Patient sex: F
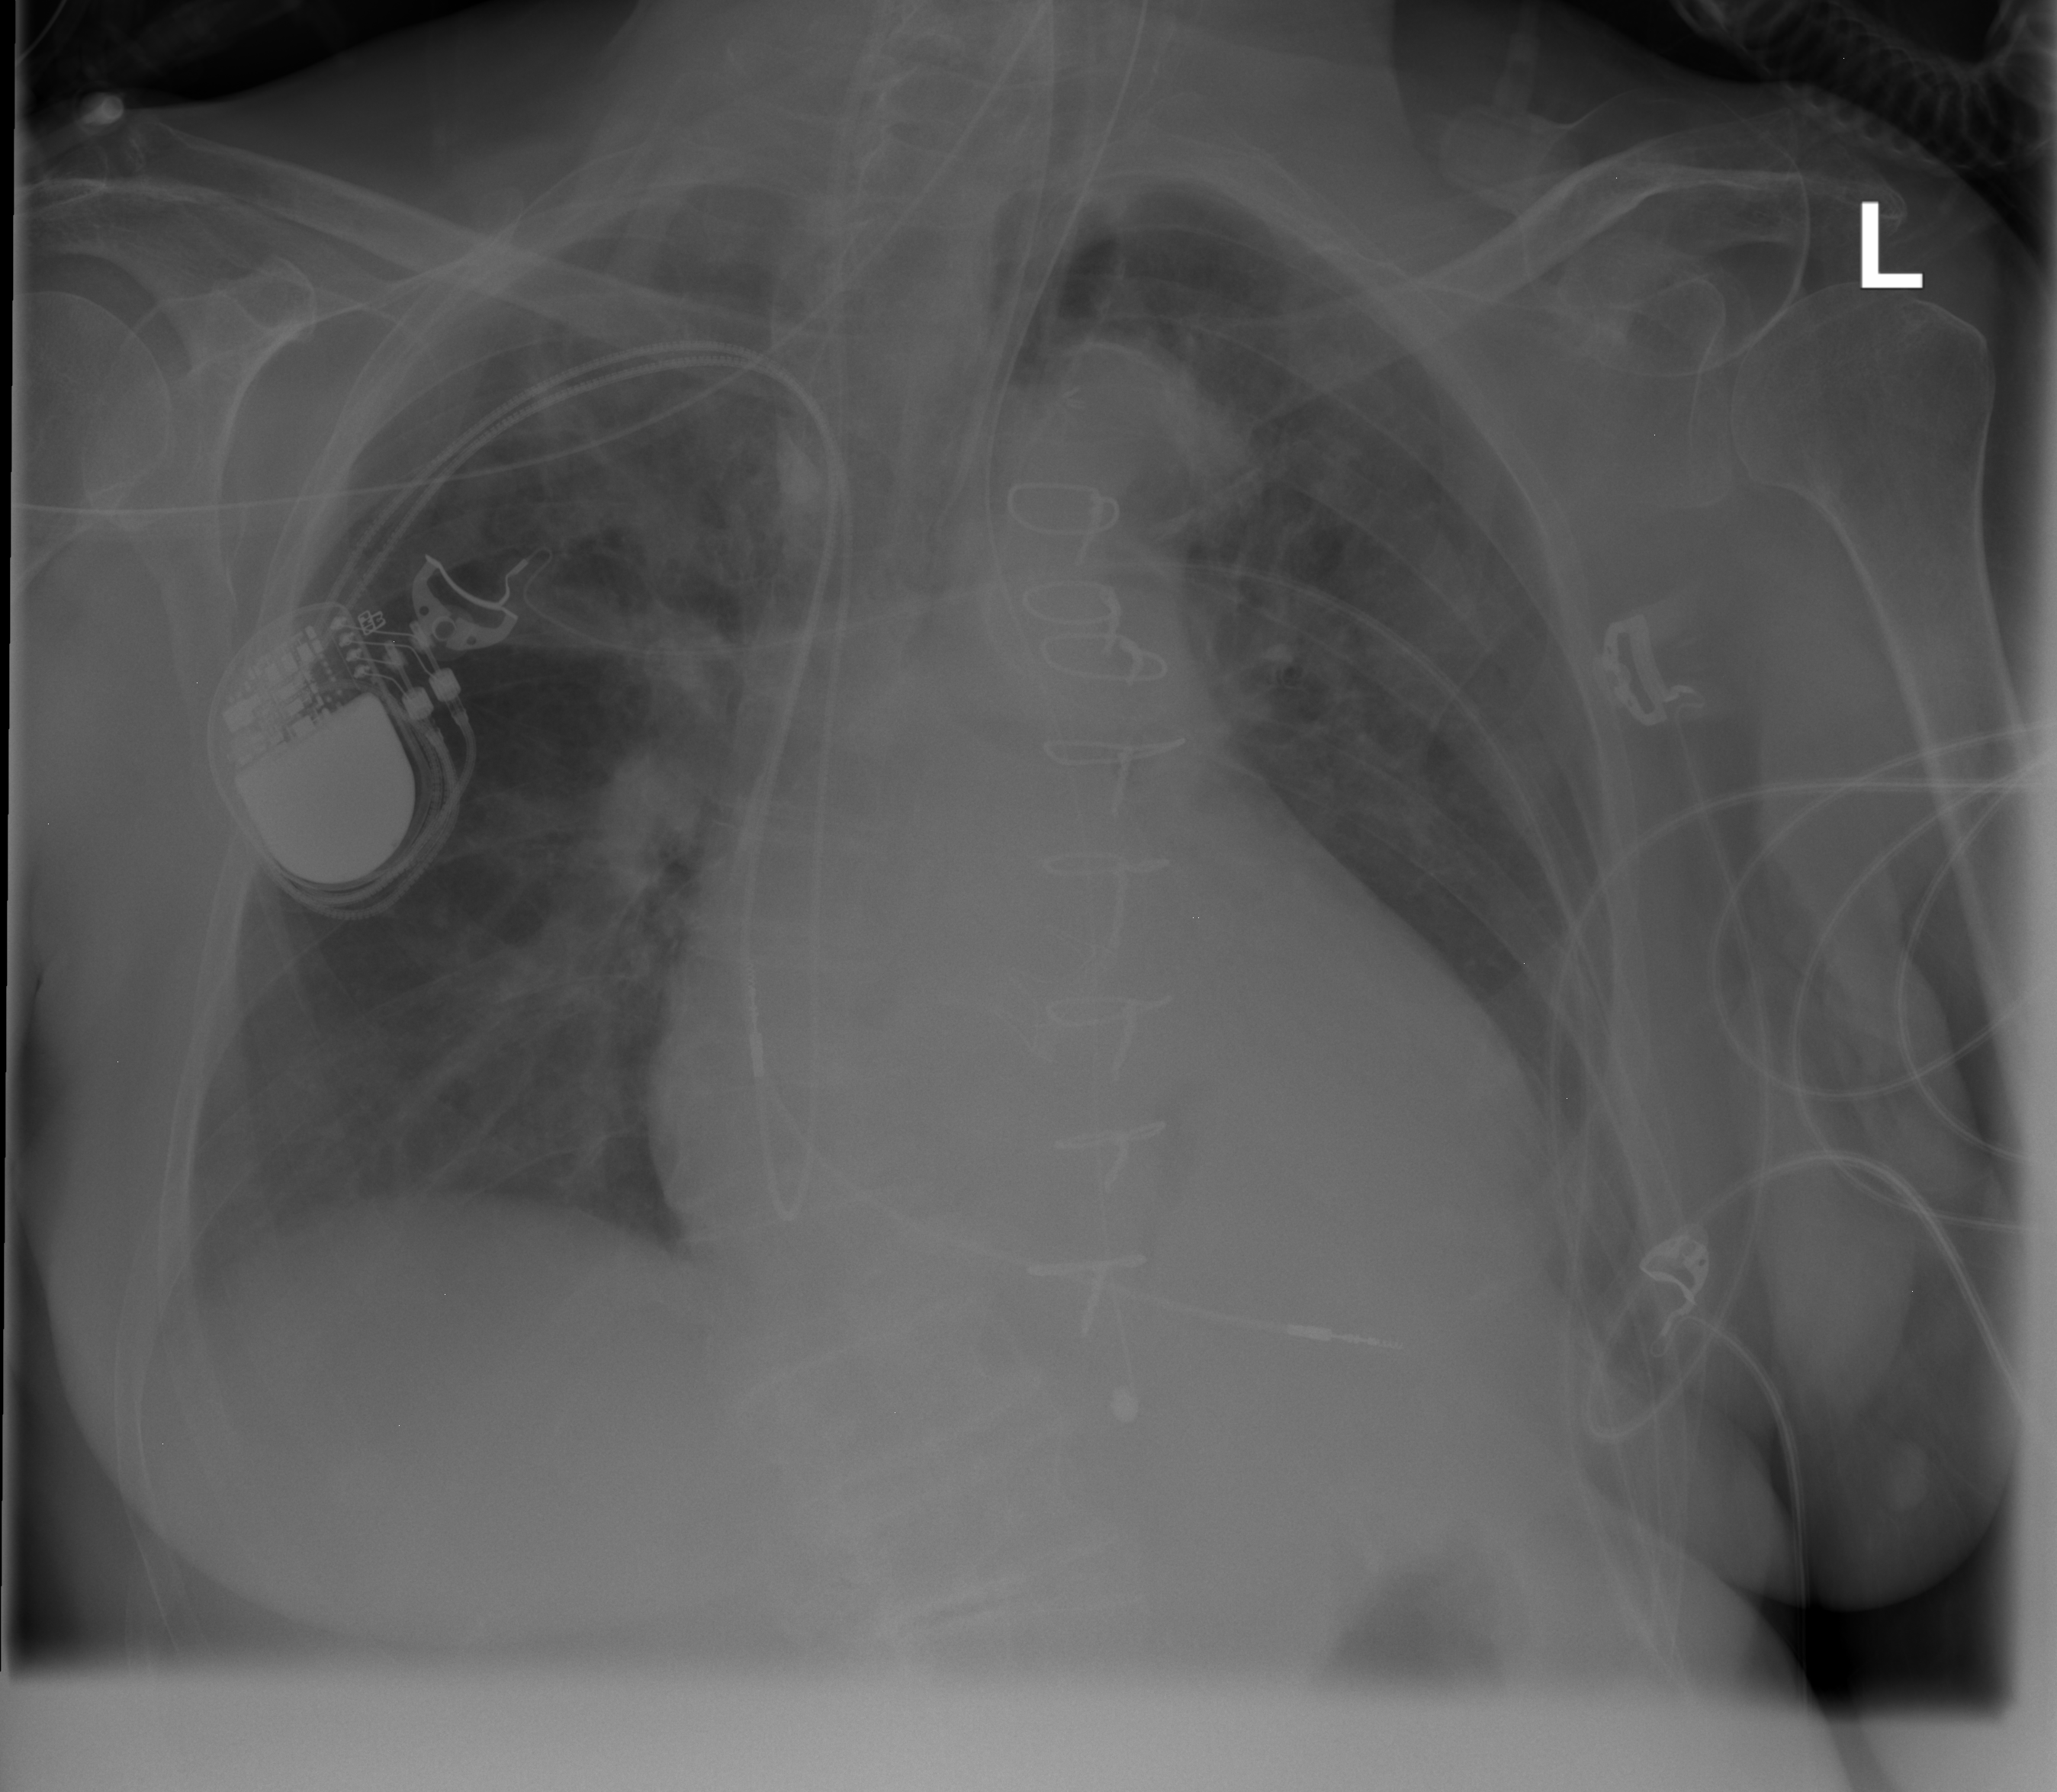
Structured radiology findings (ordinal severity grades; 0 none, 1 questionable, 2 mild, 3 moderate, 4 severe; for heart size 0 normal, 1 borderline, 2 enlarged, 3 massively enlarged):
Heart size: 2
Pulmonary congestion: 2
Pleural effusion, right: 0
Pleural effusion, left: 1
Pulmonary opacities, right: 0
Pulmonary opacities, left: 0
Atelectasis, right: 2
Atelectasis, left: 2